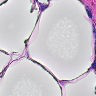
Metastatic tissue present: no